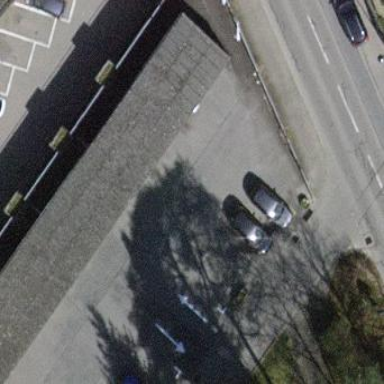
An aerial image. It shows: Parking area.